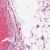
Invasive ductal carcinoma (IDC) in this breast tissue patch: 1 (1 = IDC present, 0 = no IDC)